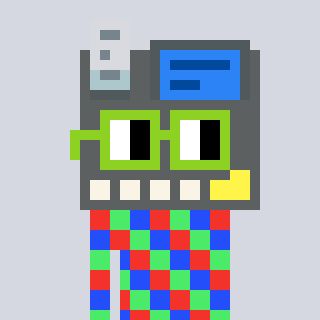
a pixel art character with square light green glasses, a cash register-shaped head and a bege-colored body on a cool background